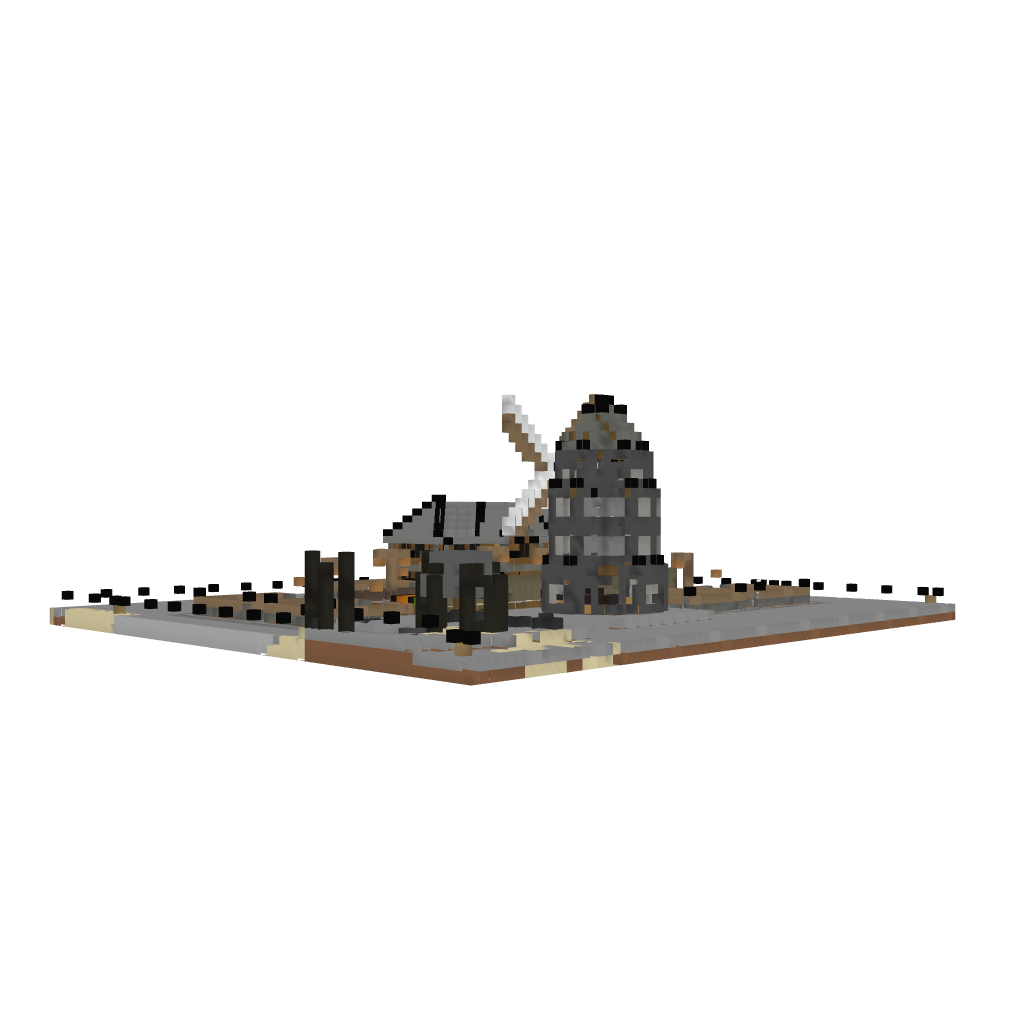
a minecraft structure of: NoreII´s Farm